Question: I need to detect which Windows 7 Gadgets are currently loaded. I know for a fact that the process they run within is "explorer.exe" and that the each gadget has a window class is called 'SideBar_HTMLHostWindow' with in instance of 'Internet Explorer_Server' (snapshot attached).
However, I am not able to enumerate any further child windows or get window text etc. Any help would be appreciated.

This may be easier than it seems. Since it is tied to windows and remembers which gadgets are supposed to run at startup, there may be some data stored in the registry or disk perhaps?
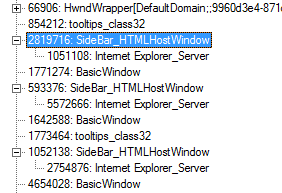
Answer: Found the answer: C:\Users\Raheel Khan\AppData\Local\Microsoft\Windows Sidebar\Settings.ini. This file gets updated every time a gadget is added or removed.